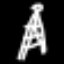
Label: The Eiffel Tower